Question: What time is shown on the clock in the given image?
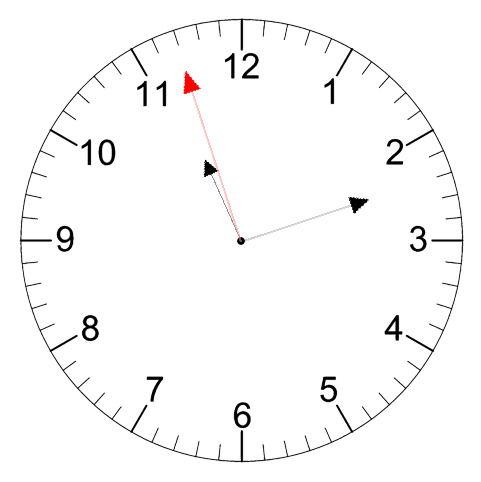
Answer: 11:11:57